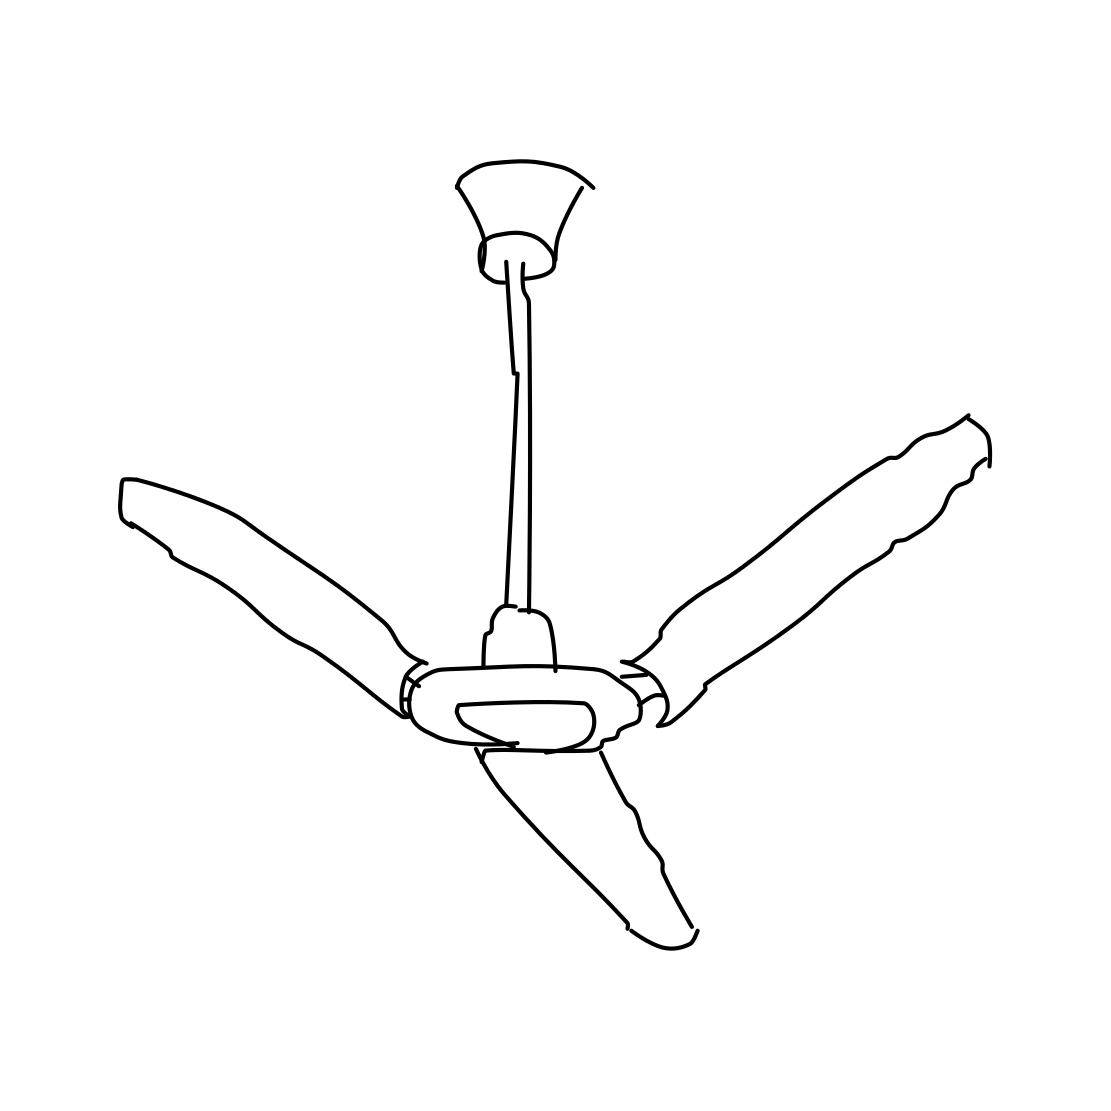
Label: fan